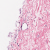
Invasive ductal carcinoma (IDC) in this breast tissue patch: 0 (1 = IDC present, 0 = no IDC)